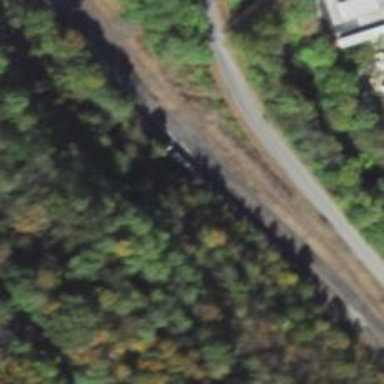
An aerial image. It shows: Railway siding for service.